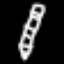
Label: pencil